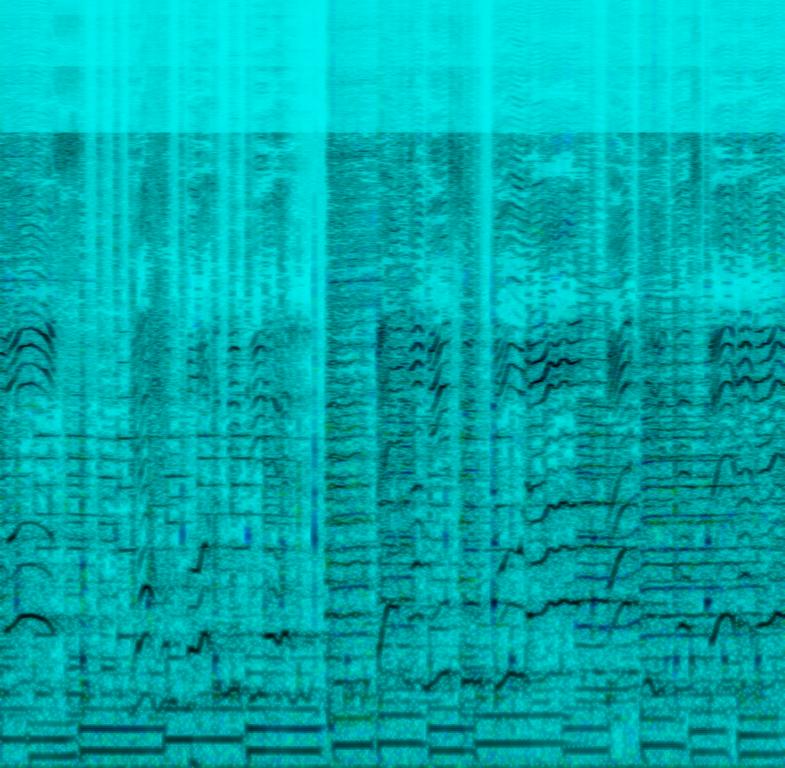
This Latin pop song features a male voice singing the main melody. The voice sings at a high pitch. This is accompanied by Latin style percussion. A variety of percussion is used including the claves and cowbell. The bass plays a groovy bassline. The piano plays chords with a Latin feel. The brass section plays fills in between lines. This song has a romantic mood. This song can be played in a party for a slow dance.